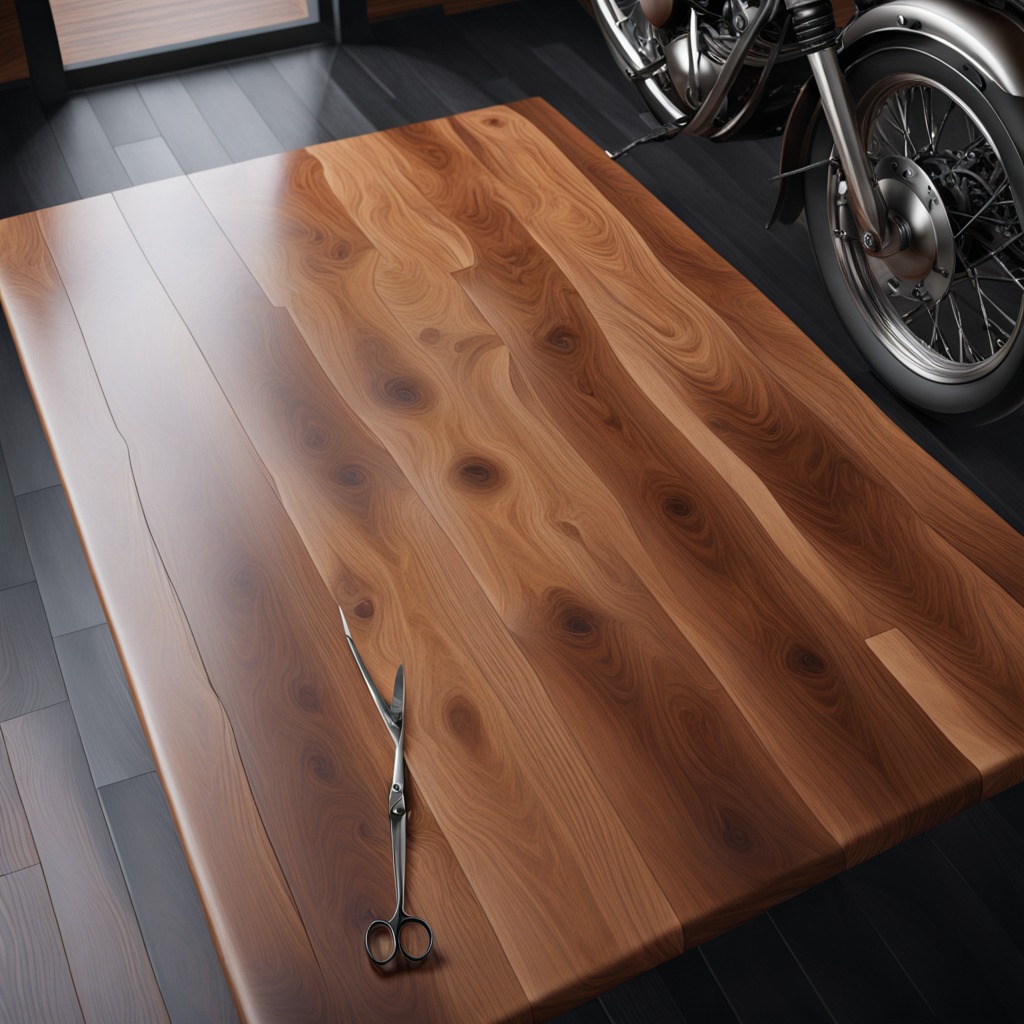
A scissor is lying on the wooden table in the vintage motorcycle garage.